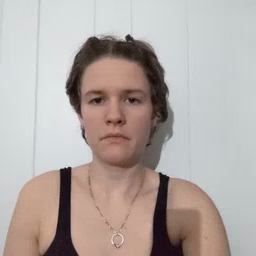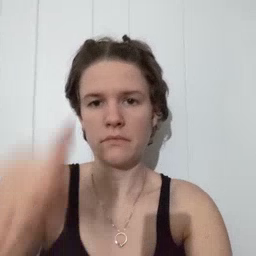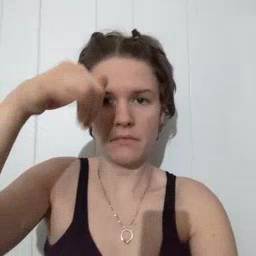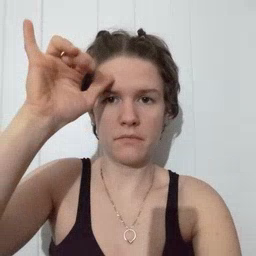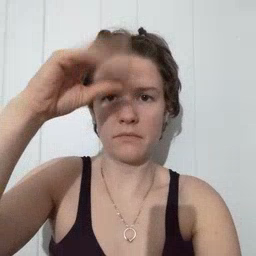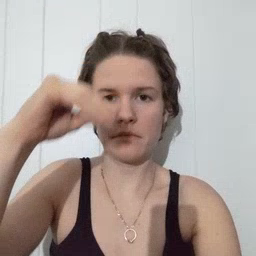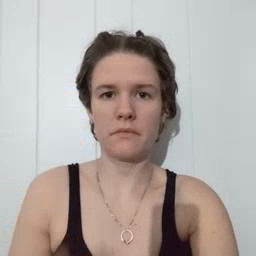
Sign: cowboy